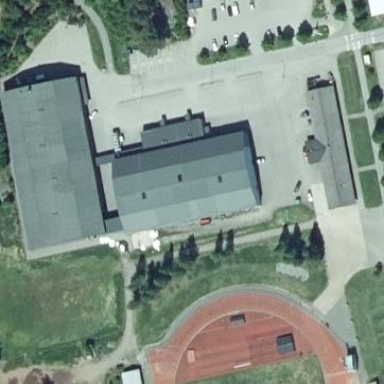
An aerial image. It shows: Sports centre building that caters to ice hockey and ice skating.